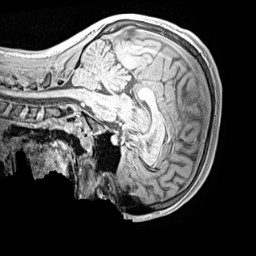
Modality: MP2RAGE
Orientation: sagittal
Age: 13
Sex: male
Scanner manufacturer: siemens
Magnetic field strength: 3 T
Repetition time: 4 s
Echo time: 0.00299 s